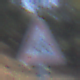
Verkehrszeichen: KinderRechts
Umgebung: Outdoor, Nature
Tageszeit: MorningAfternoon
Wetter: Clear
Licht: Natural
Jahreszeit: NotSpecified
Kontrast: HighContrast